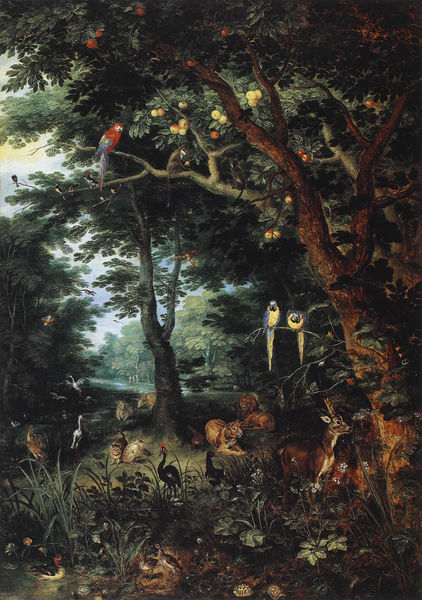
Titel: Das Paradies
Künstler: Jan Brueghel d. Ä.
Institution: Berlin, Staatliche Museen - Preußischer Kulturbesitz
Schlagwörter: baum, blau, blätter, dunkel, gemälde, himmel, laub, wasser, bäume, gelb, grün, landschaft, see, teich, blumen, licht, gras, obst, rot, tiere, wiese, ast, bach, natur, schilf, vögel, pflanze, pflanzen, wald, früchte, äpfel, ente, farbe, enten, paradies, lichtung, niederländisch, löwen, hirsch, reh, tümpel, urwald, löwe, hörner, ara, papagei, bock, wasservogel, friede, tieger, tiger, storch, gazelle, papageien, gnu, pflane, tropen, aras, schildkröten, 17. jahrhundert, exoten, #vögel, schildf